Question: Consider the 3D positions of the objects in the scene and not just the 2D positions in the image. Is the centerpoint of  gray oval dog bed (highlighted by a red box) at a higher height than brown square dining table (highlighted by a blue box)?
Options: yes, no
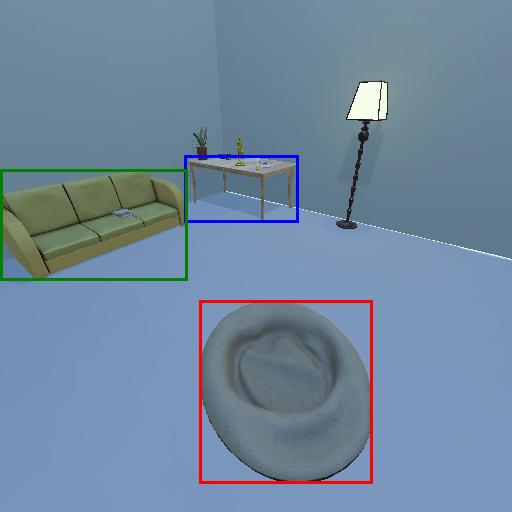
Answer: yes